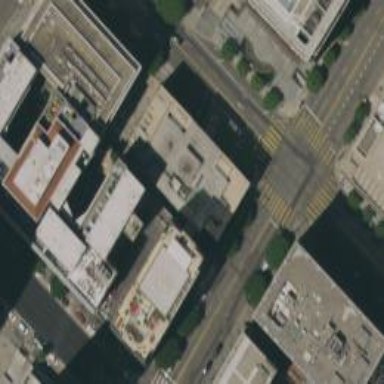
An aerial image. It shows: Commercial building.